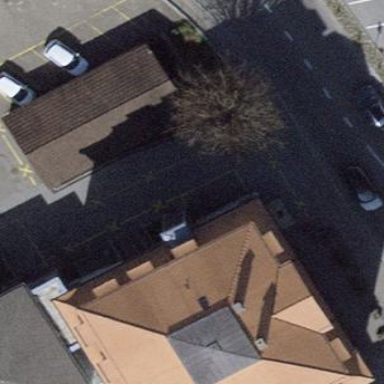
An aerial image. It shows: Group of garages.